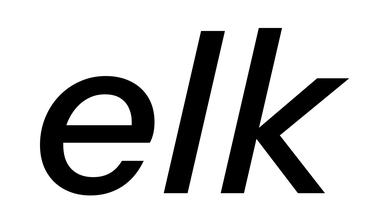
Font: InstrumentSans-Italic_Medium_Italic